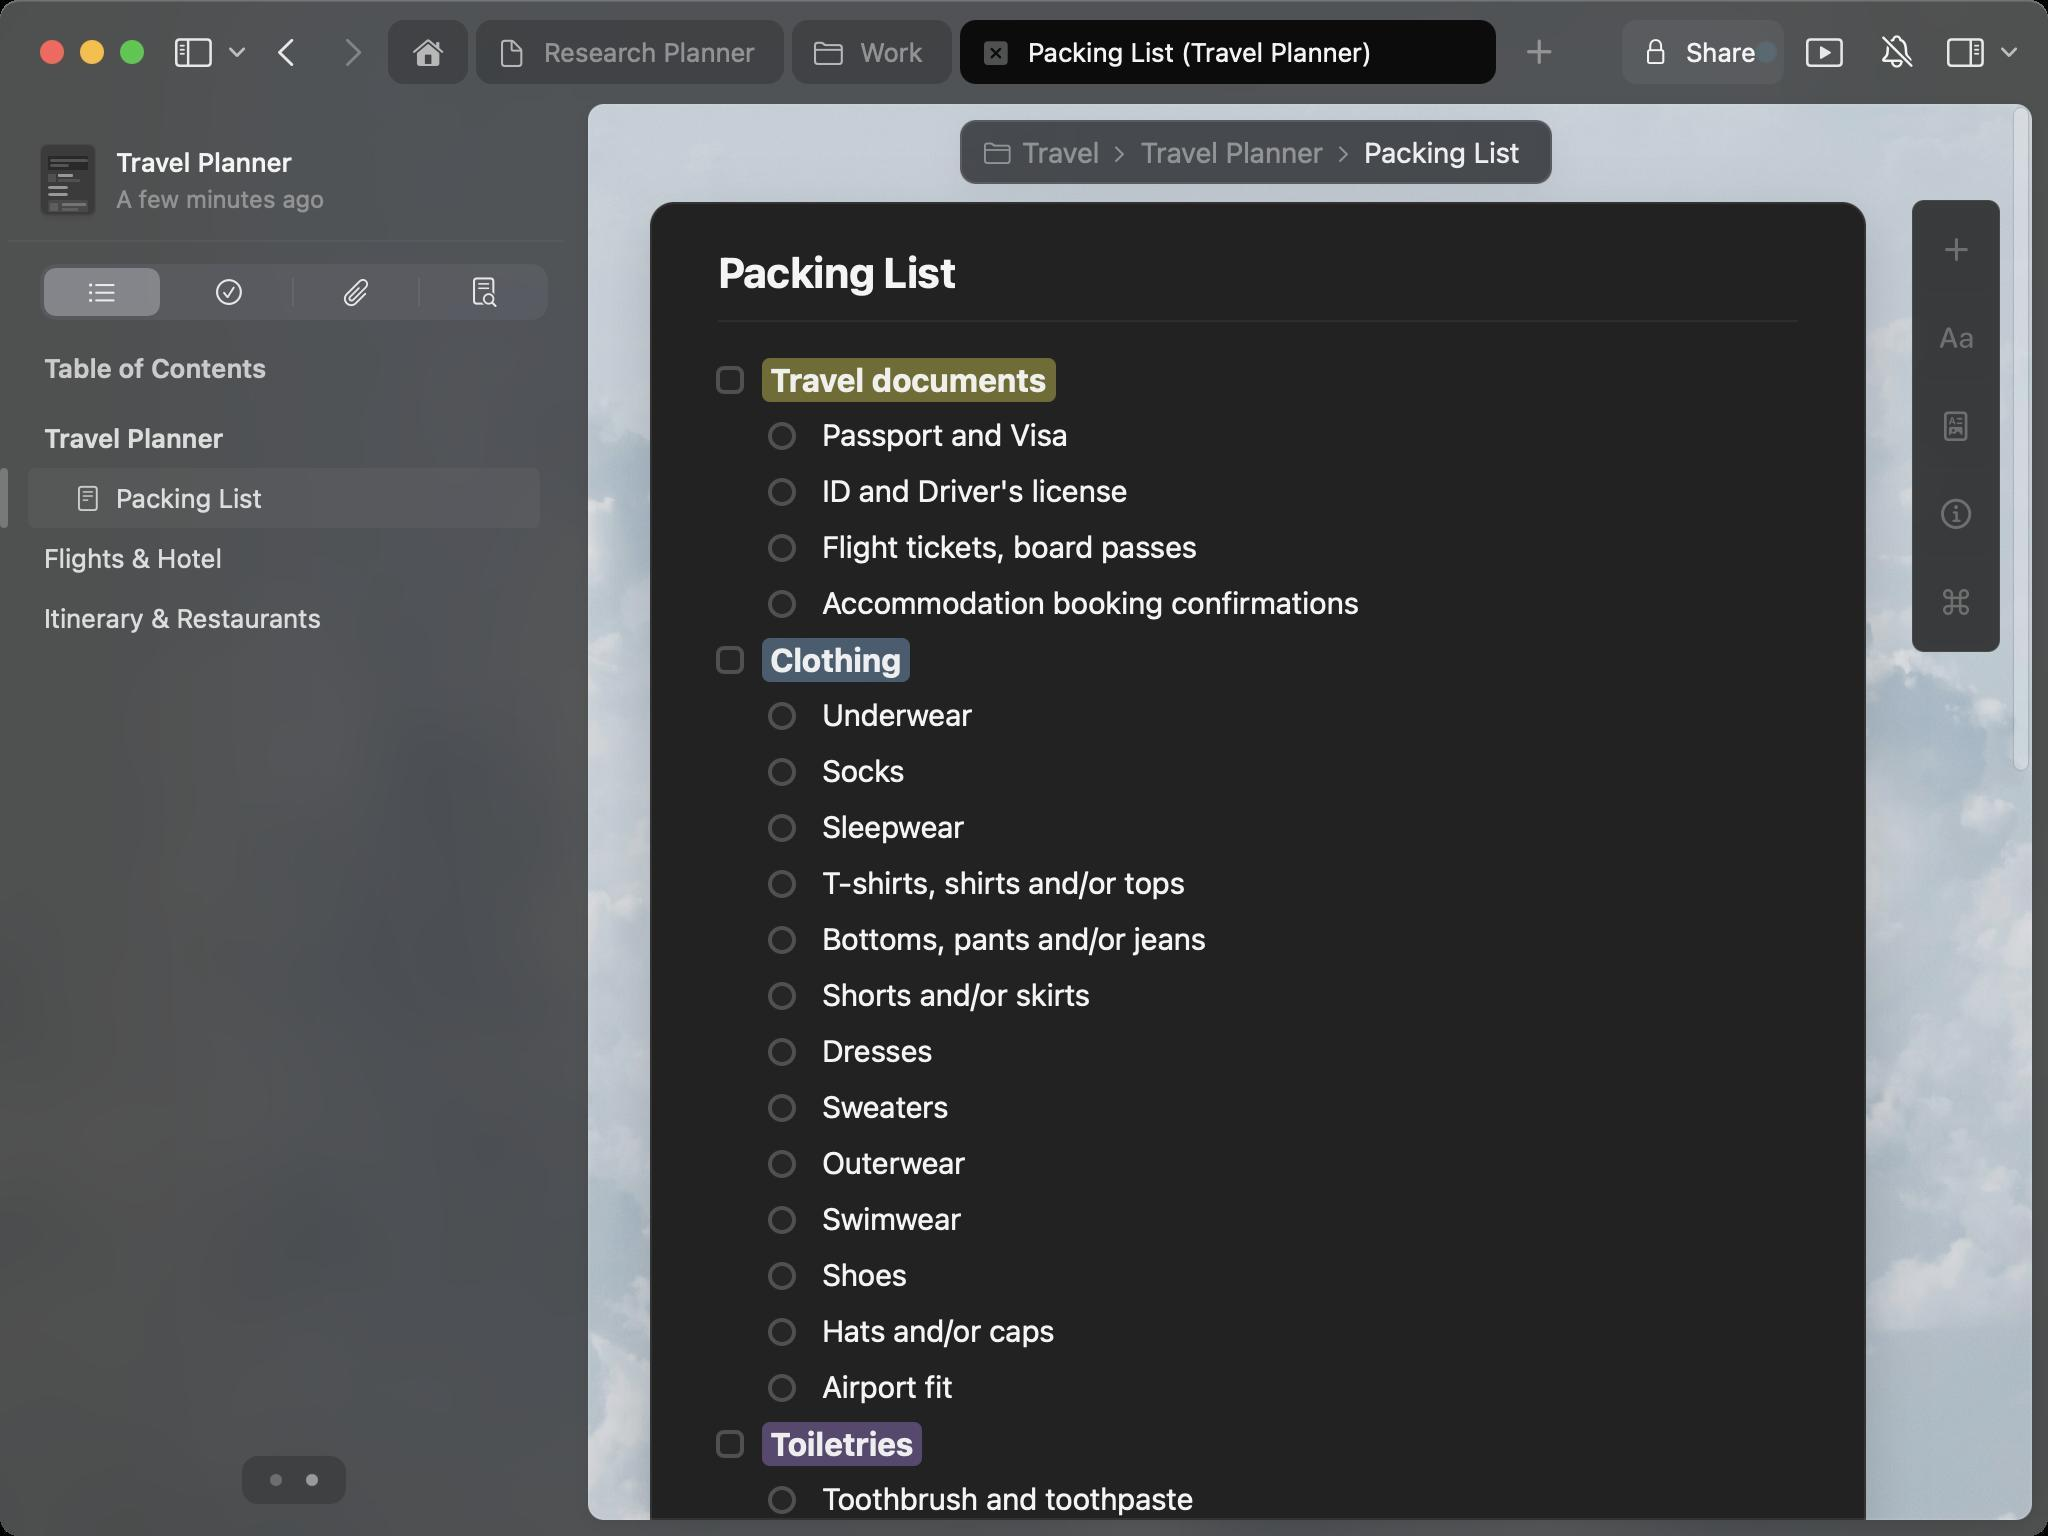
Accessibility tree:
{"name": "Packing_List", "role": "AXWindow", "description": null, "role_description": "standard window", "value": null, "position": "350.00;92.00", "size": "1024;768", "children": [{"name": null, "role": "AXGroup", "description": null, "role_description": "group", "value": null, "position": "0.00;0.00", "size": "1024;768", "children": [{"name": null, "role": "AXGroup", "description": null, "role_description": "group", "value": null, "position": "0.00;0.00", "size": "1024;768", "children": [{"name": null, "role": "AXButton", "description": null, "role_description": "button", "value": null, "position": "111.00;10.00", "size": "15;32", "children": []}, {"name": null, "role": "AXStaticText", "description": "Research Planner", "role_description": "text", "value": null, "position": "272.00;10.00", "size": "122;32", "children": []}, {"name": null, "role": "AXStaticText", "description": "Work", "role_description": "text", "value": null, "position": "430.00;10.00", "size": "48;32", "children": []}, {"name": null, "role": "AXStaticText", "description": "Packing List (Travel Planner)", "role_description": "text", "value": null, "position": "514.00;10.00", "size": "204;32", "children": []}, {"name": null, "role": "AXStaticText", "description": "Share", "role_description": "text", "value": null, "position": "843.00;10.00", "size": "35;32", "children": []}, {"name": null, "role": "AXButton", "description": null, "role_description": "button", "value": null, "position": "997.00;10.00", "size": "15;32", "children": []}, {"name": null, "role": "AXGroup", "description": null, "role_description": "group", "value": null, "position": "294.00;52.00", "size": "722;708", "children": [{"name": null, "role": "AXStaticText", "description": "Travel", "role_description": "text", "value": null, "position": "511.00;65.00", "size": "39;22", "children": []}, {"name": null, "role": "AXStaticText", "description": "Travel Planner", "role_description": "text", "value": null, "position": "570.00;65.00", "size": "92;22", "children": []}, {"name": null, "role": "AXStaticText", "description": "Packing List", "role_description": "text", "value": null, "position": "682.00;65.00", "size": "78;22", "children": []}]}, {"name": null, "role": "AXStaticText", "description": "Travel Planner", "role_description": "text", "value": null, "position": "58.00;73.00", "size": "212;16", "children": []}, {"name": null, "role": "AXStaticText", "description": "A few minutes ago", "role_description": "text", "value": null, "position": "58.00;92.00", "size": "212;15", "children": []}, {"name": null, "role": "AXTabGroup", "description": null, "role_description": "tab group", "value": null, "position": "20.00;132.00", "size": "254;28", "children": [{"name": null, "role": "AXRadioButton", "description": "List", "role_description": "tab", "value": 1, "position": "20.00;132.00", "size": "62;28", "children": []}, {"name": null, "role": "AXRadioButton", "description": "selected", "role_description": "tab", "value": 0, "position": "83.00;132.00", "size": "63;28", "children": []}, {"name": null, "role": "AXRadioButton", "description": "attachements", "role_description": "tab", "value": 0, "position": "147.00;132.00", "size": "62;28", "children": []}, {"name": null, "role": "AXRadioButton", "description": "search document", "role_description": "tab", "value": 0, "position": "210.00;132.00", "size": "64;28", "children": []}]}, {"name": null, "role": "AXStaticText", "description": "Table of Contents", "role_description": "text", "value": null, "position": "22.00;176.00", "size": "256;16", "children": []}, {"name": null, "role": "AXStaticText", "description": "Travel Planner", "role_description": "text", "value": null, "position": "22.00;204.00", "size": "232;30", "children": []}, {"name": null, "role": "AXStaticText", "description": "Packing List", "role_description": "text", "value": null, "position": "58.00;234.00", "size": "196;30", "children": []}, {"name": null, "role": "AXStaticText", "description": "Flights & Hotel", "role_description": "text", "value": null, "position": "22.00;264.00", "size": "232;30", "children": []}, {"name": null, "role": "AXStaticText", "description": "Itinerary & Restaurants", "role_description": "text", "value": null, "position": "22.00;294.00", "size": "232;30", "children": []}]}]}, {"name": null, "role": "AXToolbar", "description": null, "role_description": "toolbar", "value": null, "position": "0.00;0.00", "size": "1024;52", "children": []}, {"name": null, "role": "AXButton", "description": null, "role_description": "close button", "value": null, "position": "19.00;18.00", "size": "14;16", "children": []}, {"name": null, "role": "AXButton", "description": null, "role_description": "full screen button", "value": null, "position": "59.00;18.00", "size": "14;16", "children": [{"name": null, "role": "AXGroup", "description": null, "role_description": "group", "value": null, "position": "59.00;18.00", "size": "14;16", "children": [{"name": null, "role": "AXGroup", "description": null, "role_description": "group", "value": null, "position": "59.00;18.00", "size": "14;16", "children": []}]}]}, {"name": null, "role": "AXButton", "description": null, "role_description": "minimize button", "value": null, "position": "39.00;18.00", "size": "14;16", "children": []}]}